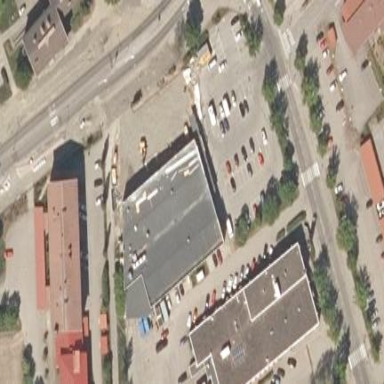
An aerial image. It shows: Retail building with flat gray roof.